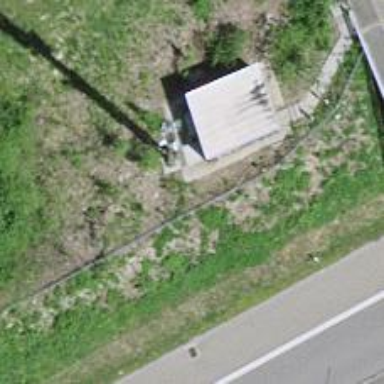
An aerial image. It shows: Man-made mast used for communication purposes.